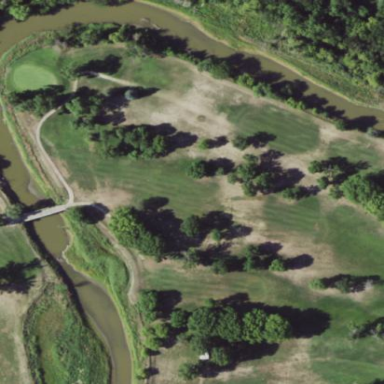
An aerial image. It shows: Golf fairway surrounded by grass.